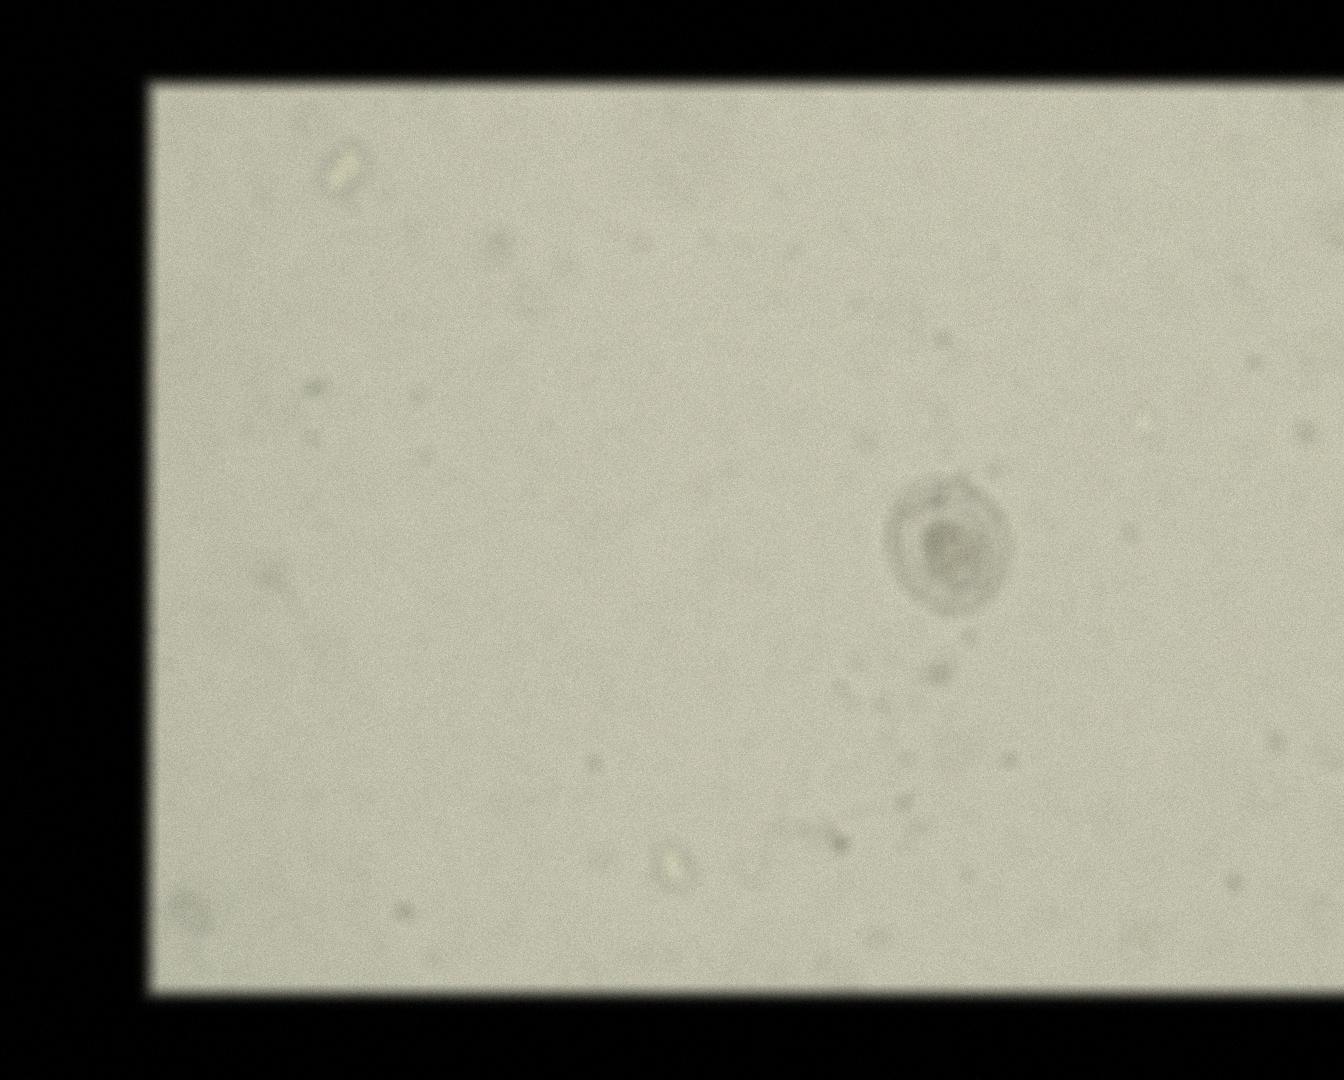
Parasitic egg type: Hymenolepis nana